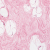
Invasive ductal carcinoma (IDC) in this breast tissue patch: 0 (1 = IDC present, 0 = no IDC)